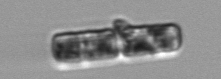
Label: Guinardia_delicatula